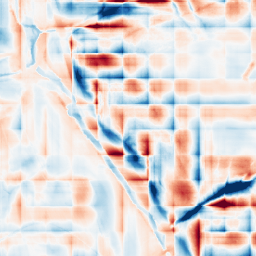
Category: wavelet
Decomposition family: wavelet_dwt
Decomposition parameters: wavelet: db2
level: 5
Upsampling method: sinc_blackman
Upsampling parameters: scale: 4
kernel_size: 16
Upsampling scale: 4